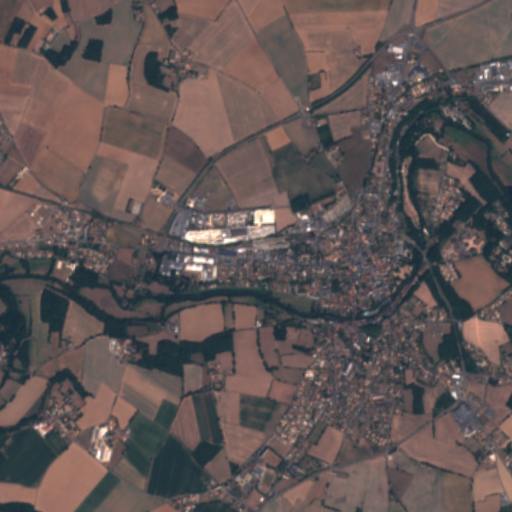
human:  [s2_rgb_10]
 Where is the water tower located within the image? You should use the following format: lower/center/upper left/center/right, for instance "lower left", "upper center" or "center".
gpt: The water tower is located in the lower center of the image.
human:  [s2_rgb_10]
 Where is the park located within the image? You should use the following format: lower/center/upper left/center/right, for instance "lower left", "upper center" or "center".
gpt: There is no park in the image.